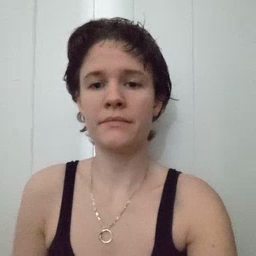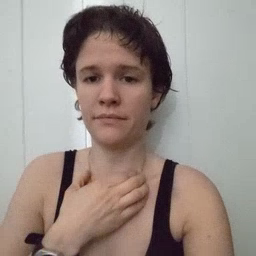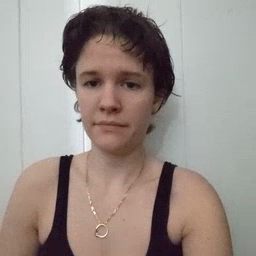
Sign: hungry